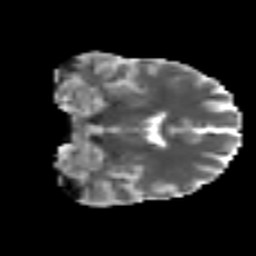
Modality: MD
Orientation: coronal
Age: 34
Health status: ill
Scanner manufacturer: philips
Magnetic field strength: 3 T
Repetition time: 9 s
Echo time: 0.127 s